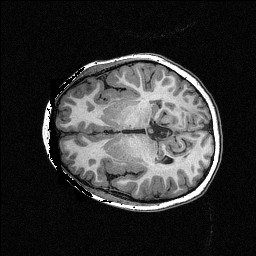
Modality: T1w
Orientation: axial
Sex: female
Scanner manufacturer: siemens
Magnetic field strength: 3 T
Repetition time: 2.3 s
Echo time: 0.00336 s